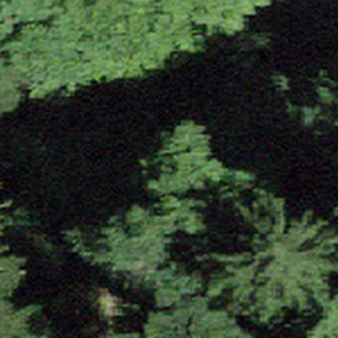
Label: other